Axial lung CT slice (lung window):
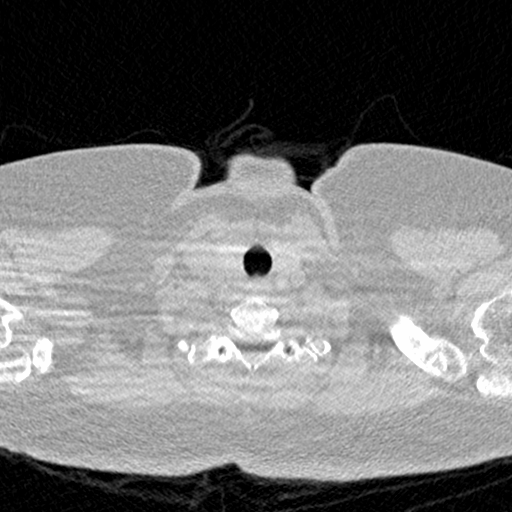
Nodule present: no